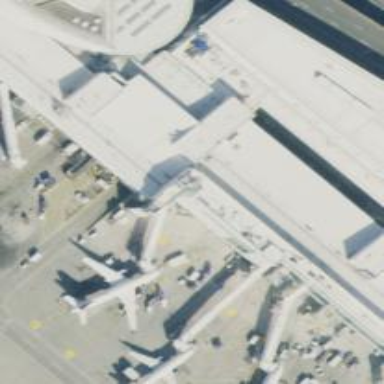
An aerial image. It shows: Airport gate.